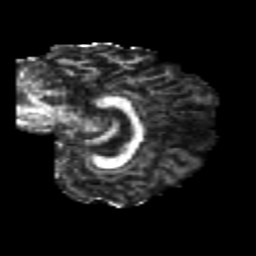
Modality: FA
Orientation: sagittal
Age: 26
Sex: female
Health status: healthy
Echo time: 0.074 s